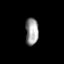
Tissue: prostate
Cell type: T cells
Senescence score: 0.3348
Nuclear area (px): 349
Mean DAPI intensity: 151.811